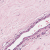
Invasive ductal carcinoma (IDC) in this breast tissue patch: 0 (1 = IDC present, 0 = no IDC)